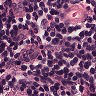
Metastatic tissue present: no